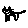
Label: cat